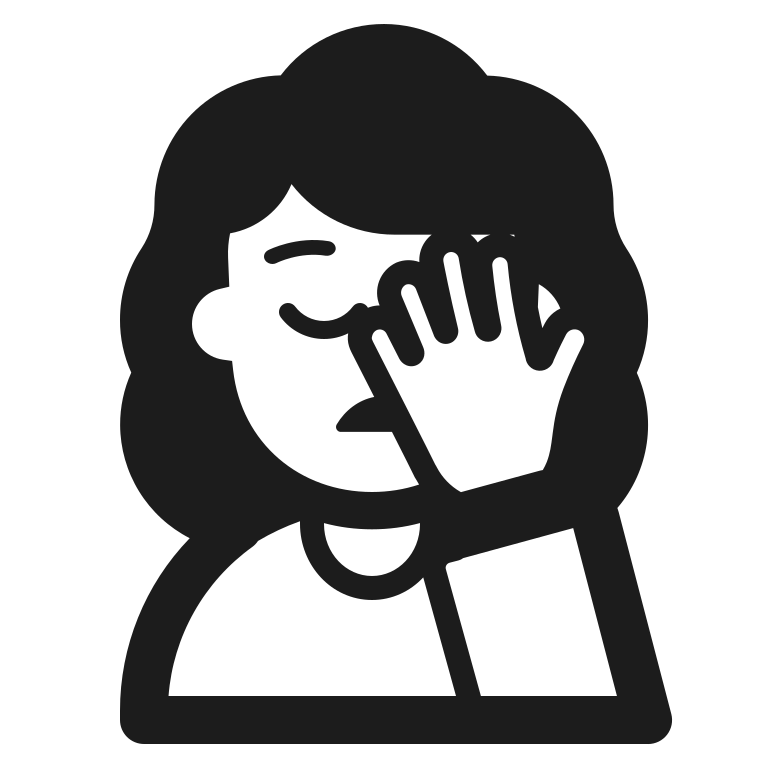
woman facepalming high contrast default